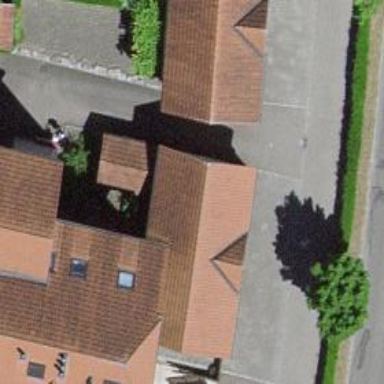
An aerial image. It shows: Group of garages.